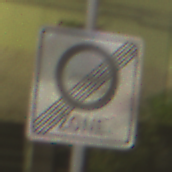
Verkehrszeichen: EndeUmweltzone
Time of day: Night
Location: Outdoor (Urban)
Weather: PartlyCloudy
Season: NotSpecified
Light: Artificial